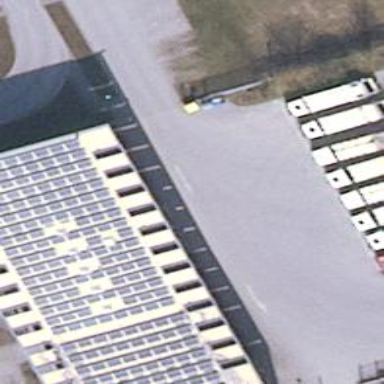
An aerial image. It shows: Flat roof building with grey roof.